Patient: sex F, age 57
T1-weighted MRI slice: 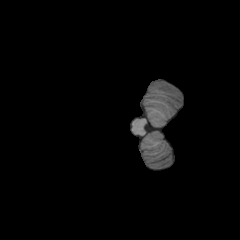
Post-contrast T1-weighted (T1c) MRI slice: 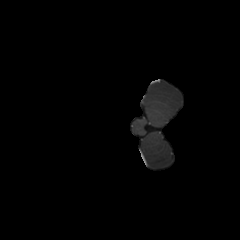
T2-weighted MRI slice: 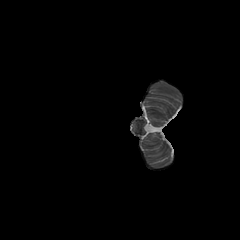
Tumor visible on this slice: no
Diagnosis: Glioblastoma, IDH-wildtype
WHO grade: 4